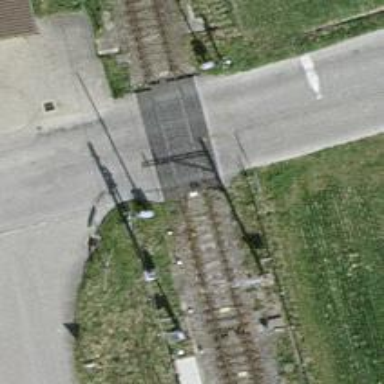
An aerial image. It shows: Full barrier level crossing on railway.